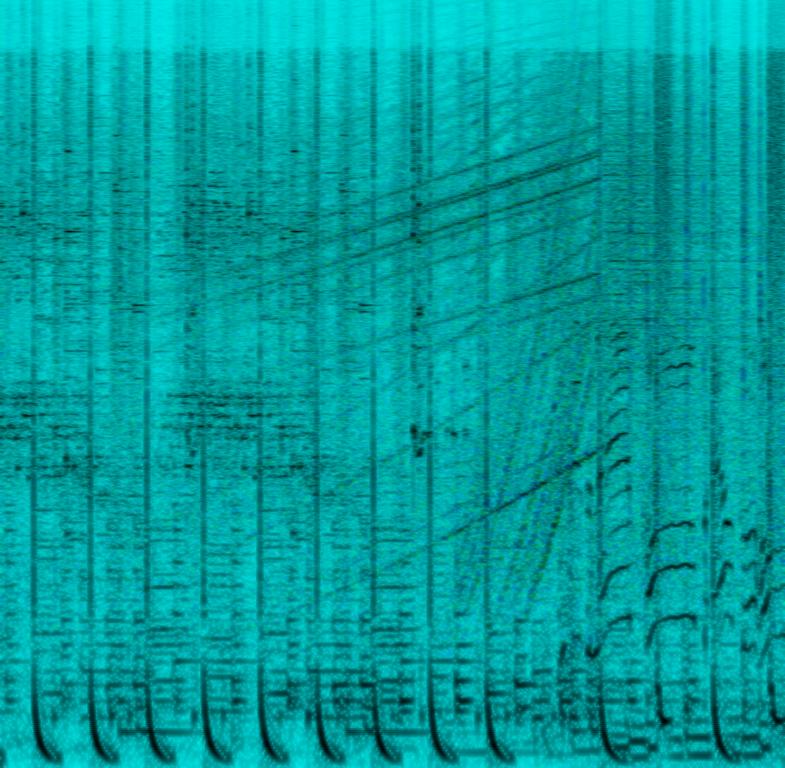
An electro swing, or swing house track featuring a four on the floor kick pattern, acoustic jazz piano sample playing a classic rhythm changes chord progression, a female blues singer, synthesizer risers, ambient bell sounds, a walking synth bassline and a snare on backbeat. Would be fitting music for a modern day speakeasy.